Interaction volume radius: 10 \u00c5
Interaction volume height: 30 \u00c5
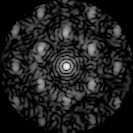
Disorder parameter: 0.5864